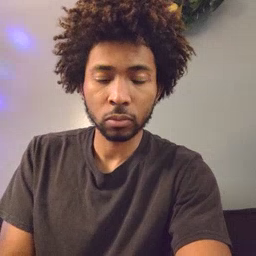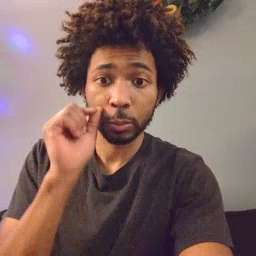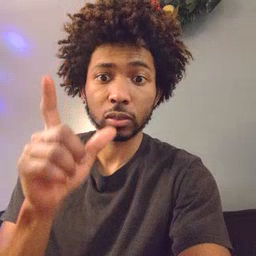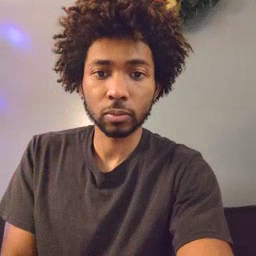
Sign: wake